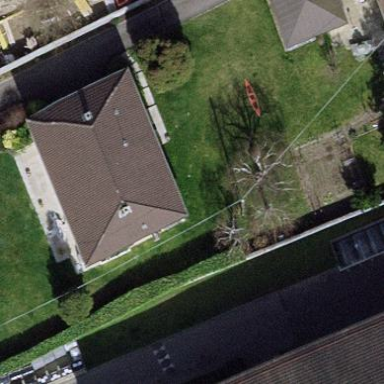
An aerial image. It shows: Garden enclosed by fence.